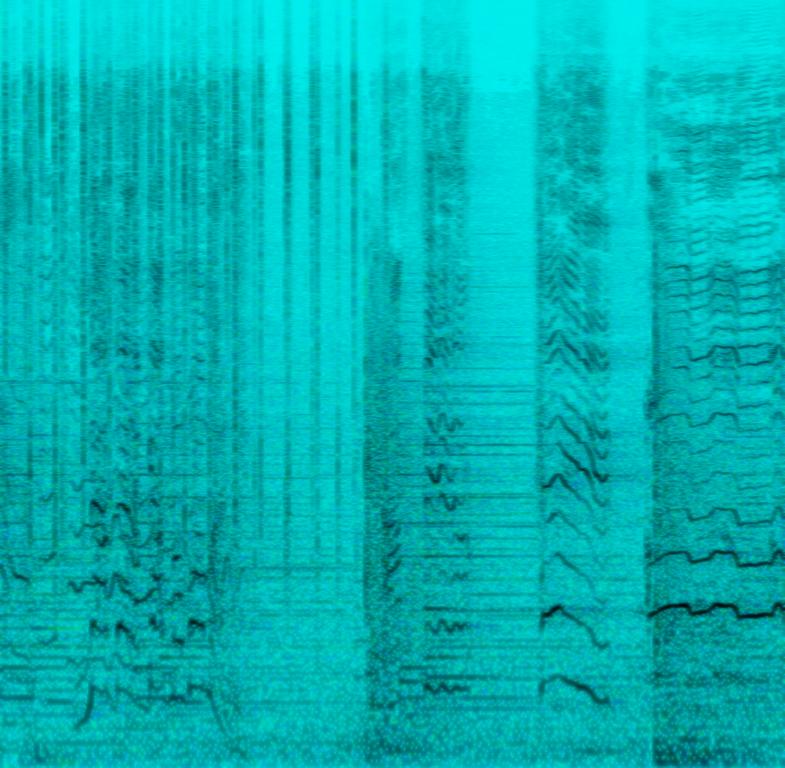
This R&B song features a male voice singing the main melody. Another male voice sings a high pitched melody after the main voice pauses. This is accompanied by a piano playing chords in the background. In between, there are two banging sounds. At the end, hand claps are heard. There are no other instruments heard in this clip.